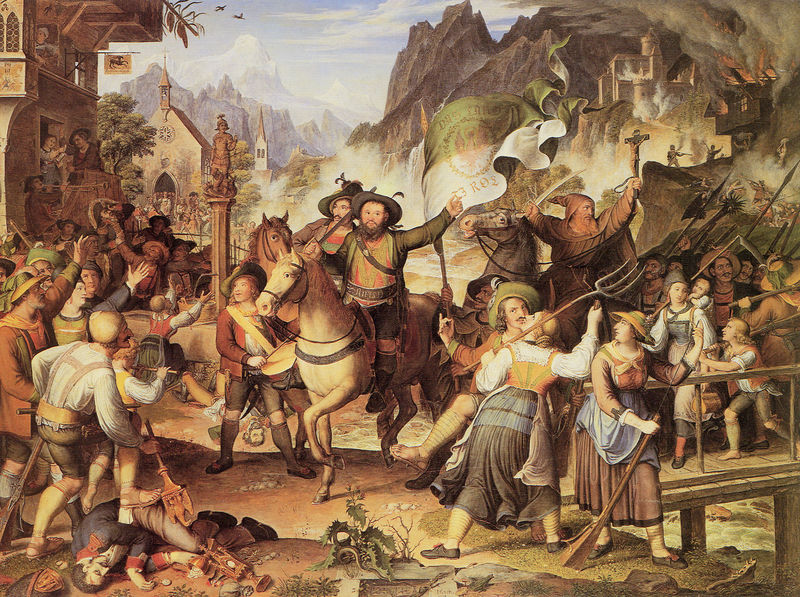
Titel: Der Tiroler Landsturm im Jahre 1809
Künstler: Joseph Anton Koch
Standort: Innsbruck
Institution: Tiroler Landesmuseum Ferdinandeum
Schlagwörter: angriff, berg, blau, felsen, feuer, gemälde, gewitter, held, himmel, kampf, mann, wasser, wolken, fluss, frauen, gelb, grün, kirchturm, landschaft, menschen, mädchen, stadt, braun, frau, hell, holz, hut, kleider, männer, szene, säule, gebäude, haus, schloss, tuch, weg, beige, fest, leute, menge, feier, feiern, gedränge, geschichte, stein, tod, tot, toter, hände, niederlande, öl, erde, häuser, natur, strauch, vögel, brücke, kirche, rauch, land, mantel, kind, musiker, pflanzen, bauern, brunnen, genre, kinder, pferd, pferde, reiter, turm, skulptur, statue, reiten, balkon, kuss, küssen, fahne, flagge, berge, fels, gebirge, gipfel, dorf, hof, arbeiter, figuren, romantik, banner, brand, krieg, unruhe, audience, blue, celebration, church, column, crowd, fight, hands, hat, kiss, könig, men, oil, palace, people, priest, soldaten, soldier, soldiers, sword, white, women, belt, country, dress, dresses, france, gold, green, painting, robe, skirt, woman, yellow, brown, plant, besen, freude, bauer, kirchtürme, bergdorf, erker, burg, heimat, kirch, kreuz, religion, flammen, alpen, aufruhr, schwerter, streit, waffen, überfall, aufstand, demonstration, soldat, tumult, geborge, niederländisch, distel, trommel, jagd, sieg, tracht, biedermeier, triumph, himme, wood, smoke, christus, jesus, kreuzigung, gewehr, kampfszene, cloud, fighting, horses, man, rock, rocks, sky, mittelalter, priester, background, building, hill, hills, house, landscape, mountain, mountains, netherlands, peasant, water, unkraut, kruzifix, alps, church tower, german, germany, houses, street, tower, village, mönch, trachten, death, kreuzzug, lanzen, umzug, boy, child, costume, sash, spain, breughel, flämisch, holländisch, snow, speer, speere, ankunft, river, plants, road, maria, tirol, jerusalem, castle, color, bird, drum, drummer, battle, beard, birds, revolution, romantic, saint, story, cross, schaufel, erdtöne, action, dirndl, gabel, graf, dead, gasthaus, wirtshaus, christi, clock, children, flag, scene, georg, bridge, town, banderole, dirt, peasants, city, parade, party, rufen, heimkehr, music, historical, history, square, trompete, buildings, fountain, colorful, shoes, mariensäule, monk, musician, medieval, switzerland, war, folklore, farmer, horse, fire, christ, crucifix, rechen, figure, einmarsch, einzug, siegeszug, fuer, riding, paint, cityscape, dutch, spire, steeple, tiroler hut, pillar, drunk, farmers, andreas, burning, flames, christian, landsknecht, worker, bekehrung, mistgabel, heugabel, narrative, kid, dance, dancing, bauernkrieg, kissing, body, begrüßen, kill, priests, chapel, ketzer, dust, reformation, workers, heugabeln, nee, fighters, europe, klamauk, killing, massacre, crucify, hodler, forke, hofer, tiroler, forken, mistgabeln, skirts, riders, dying, standard, fork, pitchfork, general, blaze, broom, burn, burnig, carnage, celebrating, coluple, conversion, eichnerisch, fareun, flemish, forks, freedom, history painting, horsemen, horserider, hosts, meuterei, netherlandish, pike, ride, saber, strei, tell, victory, rider, return, torture, scenery, riot, horseback, weapons, andreas hofer, thistle, pagan, kalvarien, casgtle, patron saint, peole, germna, batt, horsemen', anthony, drums, mob, fires, uprising, proud, villagers, fury, conquer, violent, rebel, destroy, weed, kalwarien, furious, birning, nobles, iconoclast, subjects, rebelion, conquiastador, conquistadors, spanairds, apain, pitchforks, vioent, skitrs, goofy, townfolk, pride, triump, pitchforksd